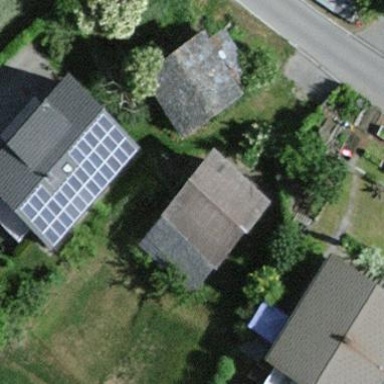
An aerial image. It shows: Simple and straightforward house.